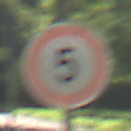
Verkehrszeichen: Geschwindigkeit5
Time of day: Midday
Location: Outdoor (RoadRail)
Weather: Clear
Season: NotSpecified
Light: Natural